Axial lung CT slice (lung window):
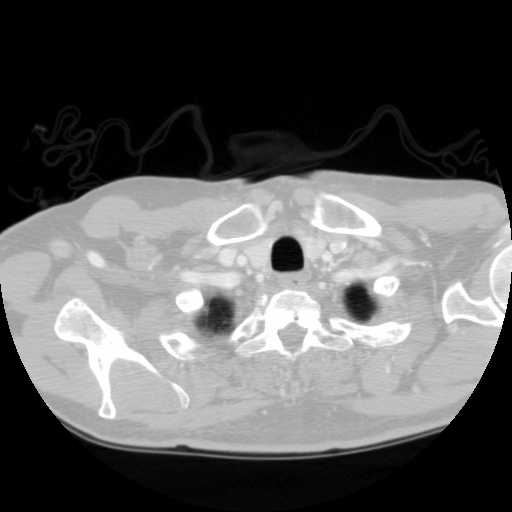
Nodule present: no